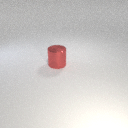
large red metal cylinder